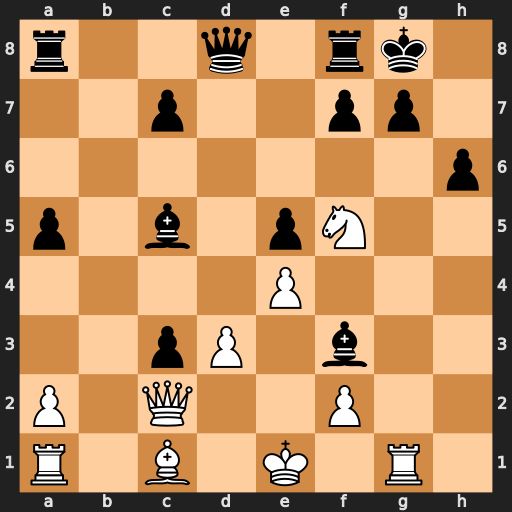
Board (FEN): r2q1rk1/2p2pp1/7p/p1b1pN2/4P3/2pP1b2/P1Q2P2/R1B1K1R1
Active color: w
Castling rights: Q
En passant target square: -
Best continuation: Rxg7+ Kh8 Rg3 Rg8 Rxf3